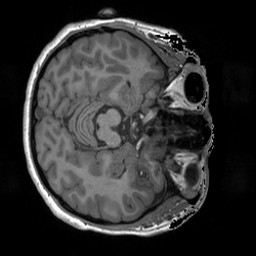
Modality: T1w
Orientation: axial
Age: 22
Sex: female
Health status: healthy
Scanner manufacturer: siemens
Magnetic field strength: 3 T
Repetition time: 1.9 s
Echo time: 0.00252 s